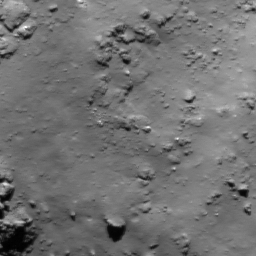
Host type: background_regolith
Lunar coordinates: latitude nan, longitude nan